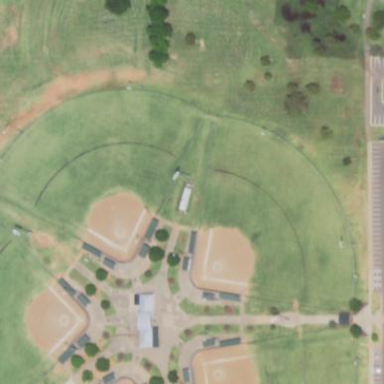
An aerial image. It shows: Softball pitch for leisure land activities.